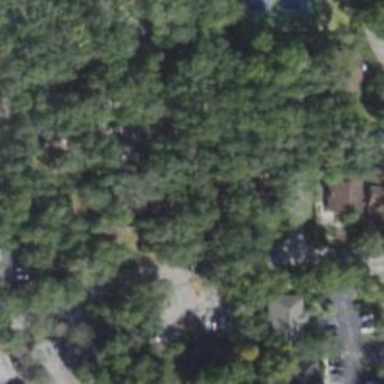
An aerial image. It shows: Driveway.